Question: I'm wanting to get a record count of my subform each time it is filtered in some way. The text box containing the record count value will be held on the main form.
The record count method I'm familiar with is:
'Trim([FORM/SUBFORM ADDRESS].RecordsetClone.RecordCount)'
This works fine where the subform is being filtered by changes to Record Source's SQL via VBA.
More recently though I've added the ability for the user to also filter on the subform columns using command buttons running 'acCmdFilterMenu', i.e. these type of menus:

I've put the record count method in a module so it could be called globally between form and subform events:
'''
Public Sub InboxCount()
Forms!Home.txtInboxCount = Trim(Forms!Home!tblJob_Search_sub.Form.RecordsetClone.RecordCount)
End Sub
'''
I'm then calling the record count in the subform's OnApplyFilter event:
'''
Private Sub Form_ApplyFilter(Cancel As Integer, ApplyType As Integer)
MsgBox "Filter Applied"
InboxCount
End Sub
'''
The test message "Filter Applied" fires so it is running the code in that event, it just seems that the record count method I'm using doesn't work when the subform is filtered using 'acCmdFilterMenu'... it does work when I filter the subform using commands that change the Record Source's SQL though.
How might I get the subform's record count when the subform is filtered using 'acCmdFilterMenu'?
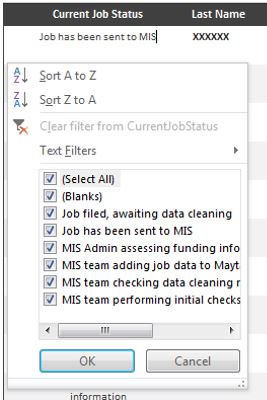
Answer: Create a textbox (you can hidde it with 'Visible=False') in the footer section of the subform and set it's sourceObject to '=Count(*)'
Let's name it 'txtRecordCount'.
In your parent form, create another textbox that references the previous textbox. Set the SourceObject to '=[NameOfSubformControl].Form![txtRecordCount]'